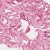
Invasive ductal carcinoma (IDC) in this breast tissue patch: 0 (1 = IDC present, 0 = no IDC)